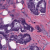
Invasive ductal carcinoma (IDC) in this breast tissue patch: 1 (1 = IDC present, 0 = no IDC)